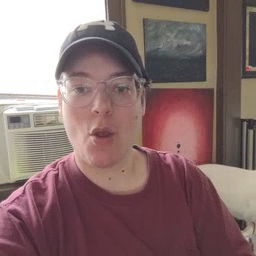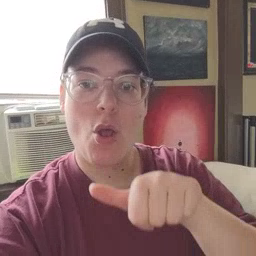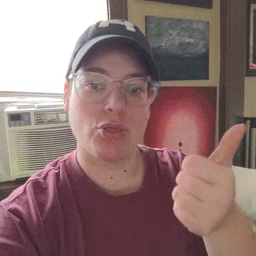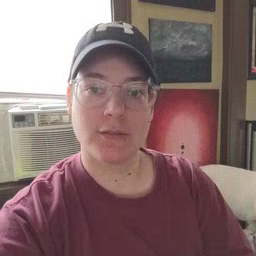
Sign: another